Question: I built an Analysis that displayed Results, error free. All is well.
Then, I added some filters to existing criteria sets. I also copied an existing criteria set, pasted it, and modified it's filters. When I try to display results, I see a View Display Error.

I'd like to revert back to that earlier functional version of the analyses, hopefully without manually undoing the all of filter & criteria changes I made since then.
If you've seen a feature like this, I'd like to hear about it!
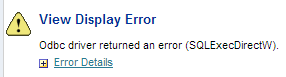
Answer: Micah-
Great question. There are many times in the past when we wished we had some simple SCM on the Oracle BI Web Catalog. There is currently no "out of the box" source control for the web catalog, but some simple work-arounds do exist.
If you have access server side where the web catalog lives you can start with the following approach.
Oracle BI Web Catalog Version Control Using GIT Server Side with CRON Job:
1. Make a backup of your web catalog!
2. Create a GIT Repository in the web cat base directory where the root dir and root.atr file exist.
3. Initial commit eveything. ( git add -A; git commit -a -m "initial commit"; git push )
4. Setup a CRON job to run a script Hourly, Minutely, etc that will tell GIT to auto commit any adds/deletes/modifications to your GIT repository. ( git add -A; git commit -a -m "auto_commit_$(date +"%Y-%m-%d_%T")"; git push )
Here are the issues with this approach:
- - -
Take this as a baseline, and build upon it. Here is how you could step it up!
- <URL>